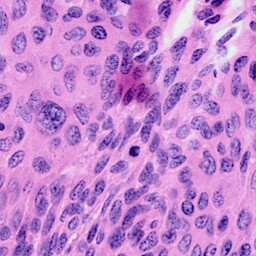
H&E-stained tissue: Cervix